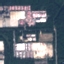
Label: Industrial